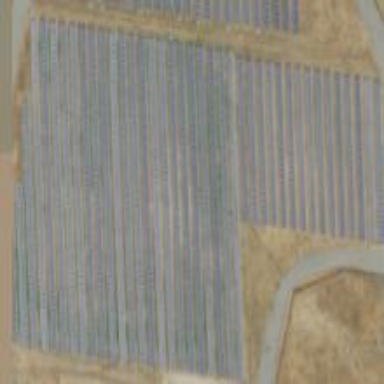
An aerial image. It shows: Solar power plant utilizing photovoltaic technology to generate electricity.